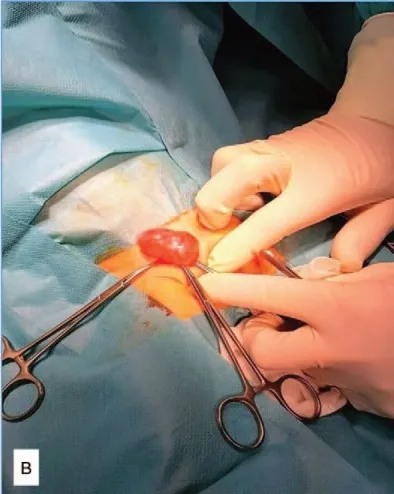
Intraoperative view of encysted hydrocele of the canal of Nuck.
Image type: medical_photograph (other_medical_photograph)